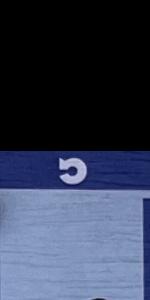
Label: Empty